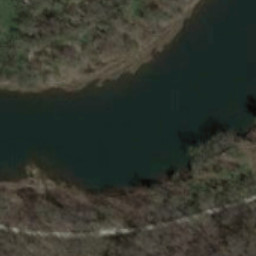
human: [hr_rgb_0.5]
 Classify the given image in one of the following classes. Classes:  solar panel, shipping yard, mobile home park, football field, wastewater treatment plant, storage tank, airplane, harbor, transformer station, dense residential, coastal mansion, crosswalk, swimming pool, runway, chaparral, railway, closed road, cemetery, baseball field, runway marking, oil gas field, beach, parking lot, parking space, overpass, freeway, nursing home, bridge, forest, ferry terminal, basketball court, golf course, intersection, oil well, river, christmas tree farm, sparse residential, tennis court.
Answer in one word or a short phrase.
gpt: river